Interaction volume radius: 10 \u00c5
Interaction volume height: 25 \u00c5
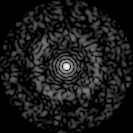
Disorder parameter: 0.8319